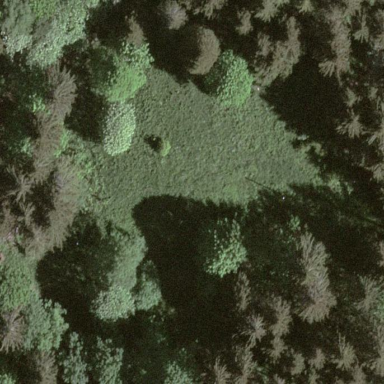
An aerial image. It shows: Beautiful meadow.